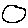
Label: circle